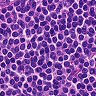
Metastatic tissue present: no